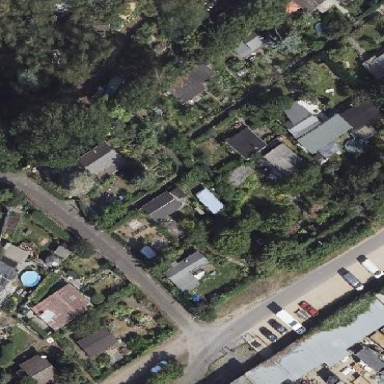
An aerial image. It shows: Allotments area.